Field crop: maize
Growth stage: 2
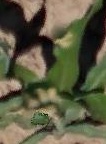
Species: maize